Question: I bought recently a ST Nucleo F103RB, but I have a problem to download my code on the board.
I'm using Keil uVision for the developement.
Here a screenshot of the configuration for the debug :
Configuration of debug's board on Keil uVision

But if I download or try to go to the settings of the debug Keil stop working and close.
Can anyone help me to solve my problem. ?
I'm just trying to put my code on the Nucleo board.
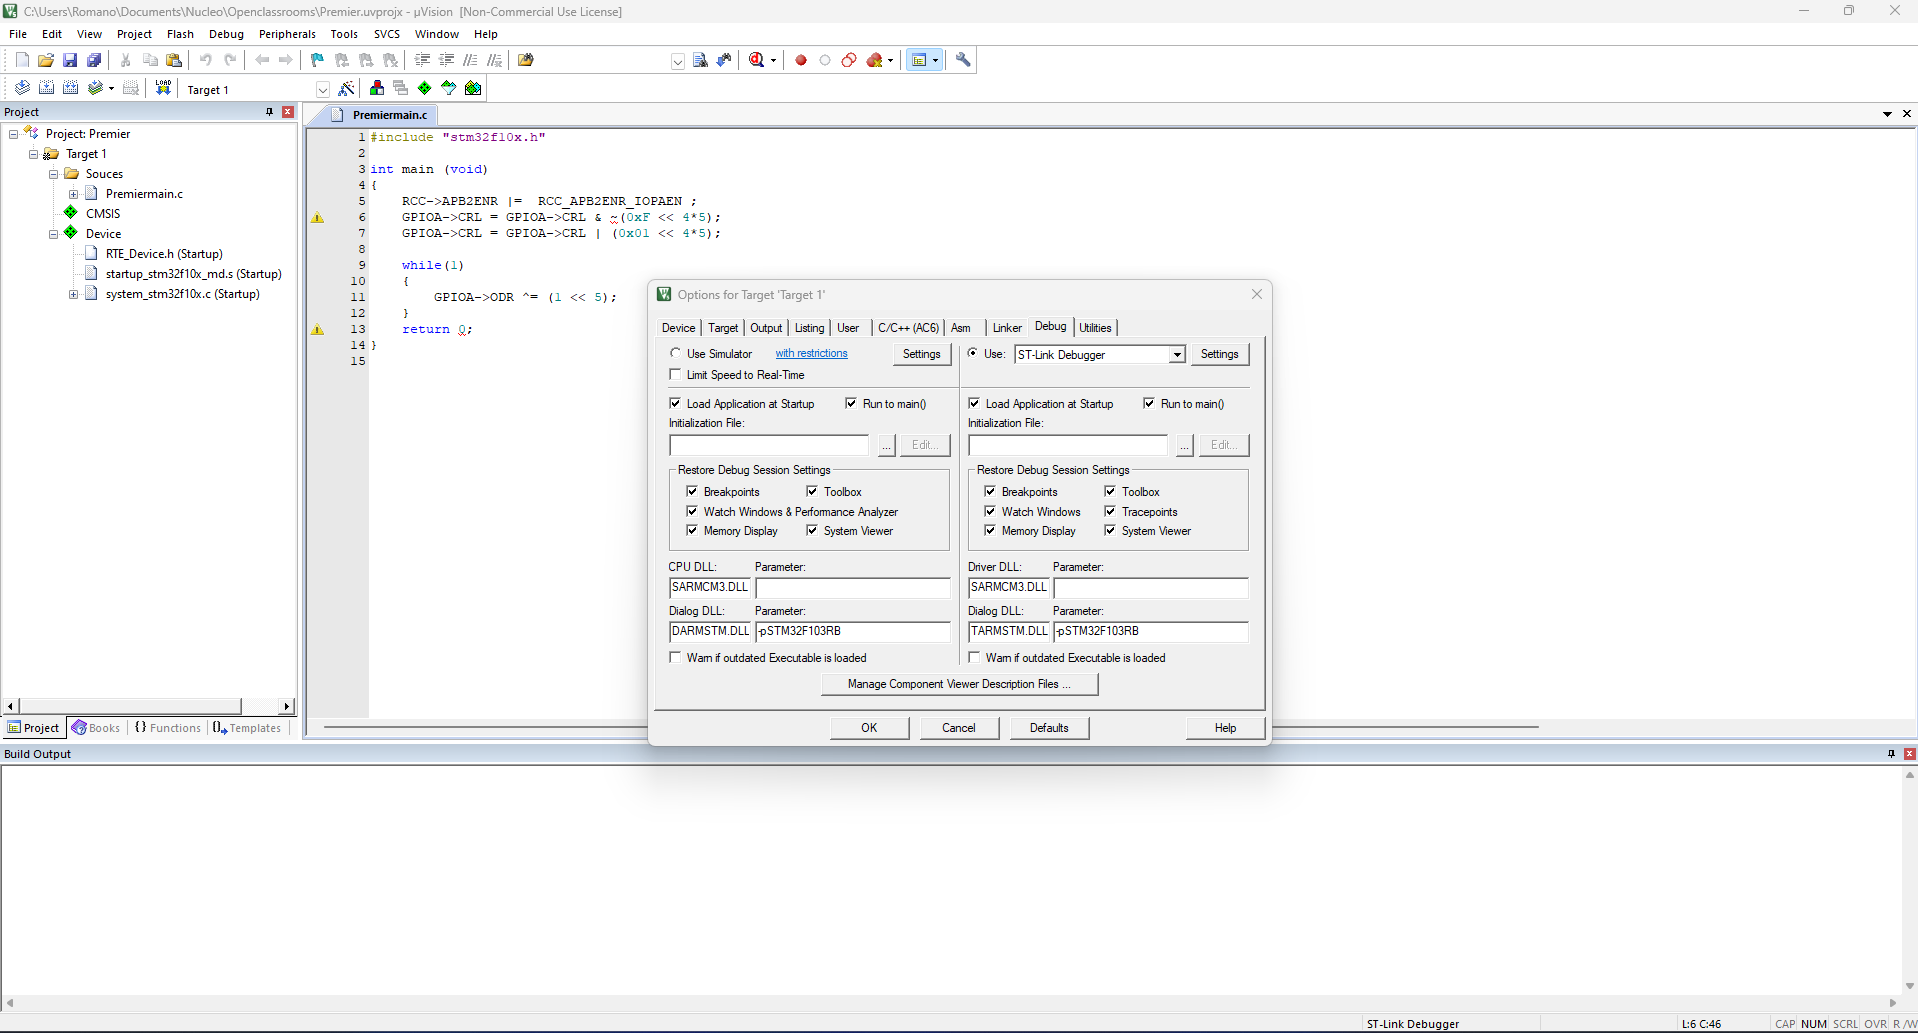
Answer: So I contact the ARM's support and this is their answer about my problem :
> Which MDK version do you use? I assume that you use version 5.38, which was released almost two weeks ago. If not, please let me know.
This week we found an issue with the new ST-Link driver, which is included in MDK 5.38. We have seen this with only two customers, and one of my colleagues can duplicate it. We are currently in discussion with ST to find the real reason for this issue.
Because of this and another (even more important) issue, we have withdrawn MDK version 5.38. Currently, you can download MDK 5.37 from our webserver again. See <URL>
With MDK 5.37 this issue should not exist. Please try and let me know.
We will soon release an MDK version 5.38a. Please don't install this version because it will contain the same ST-Link drivers as the version 5.38.
I was using MDK 5.38 so I've uninstalled MDK 5.38 and Keil uVision, and after reintall Keil uVision and the MDK 5.37. And I can now use the debug ST-Link of the nucleo F103RB.